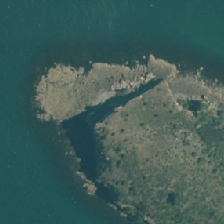
Land cover: manuka_kanuka